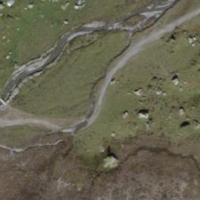
EUNIS habitat code: 23
Species observed at this site:
Silene acaulis
Cupido minimus
Lysandra coridon
Saxifraga aizoides
Chamaenerion dodonaei